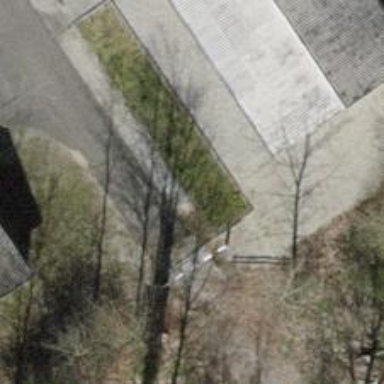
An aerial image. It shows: Lift gate barrier.